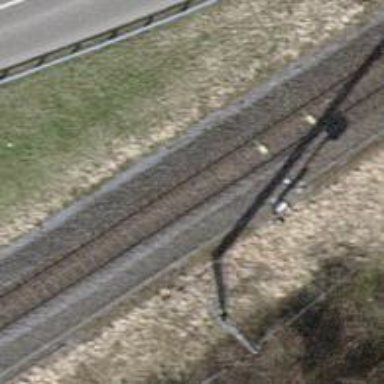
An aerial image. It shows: Railway signal.